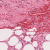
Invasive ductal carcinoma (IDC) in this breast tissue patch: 0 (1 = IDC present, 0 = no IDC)